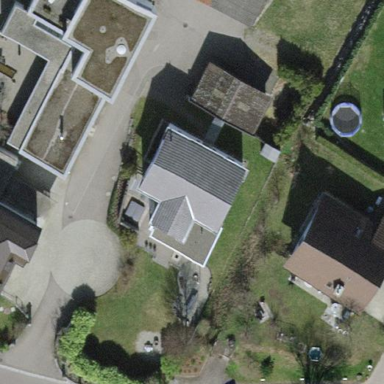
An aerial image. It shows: Detached building.